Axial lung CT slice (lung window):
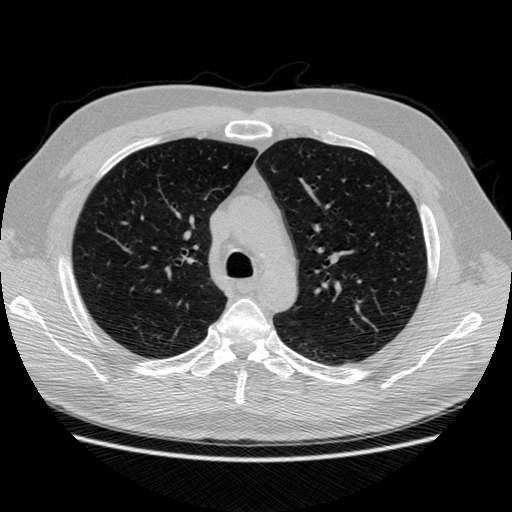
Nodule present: no